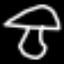
Label: mushroom